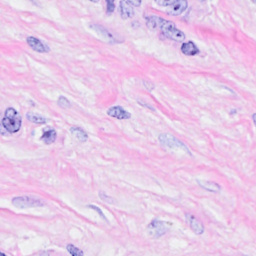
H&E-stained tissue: Breast